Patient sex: M
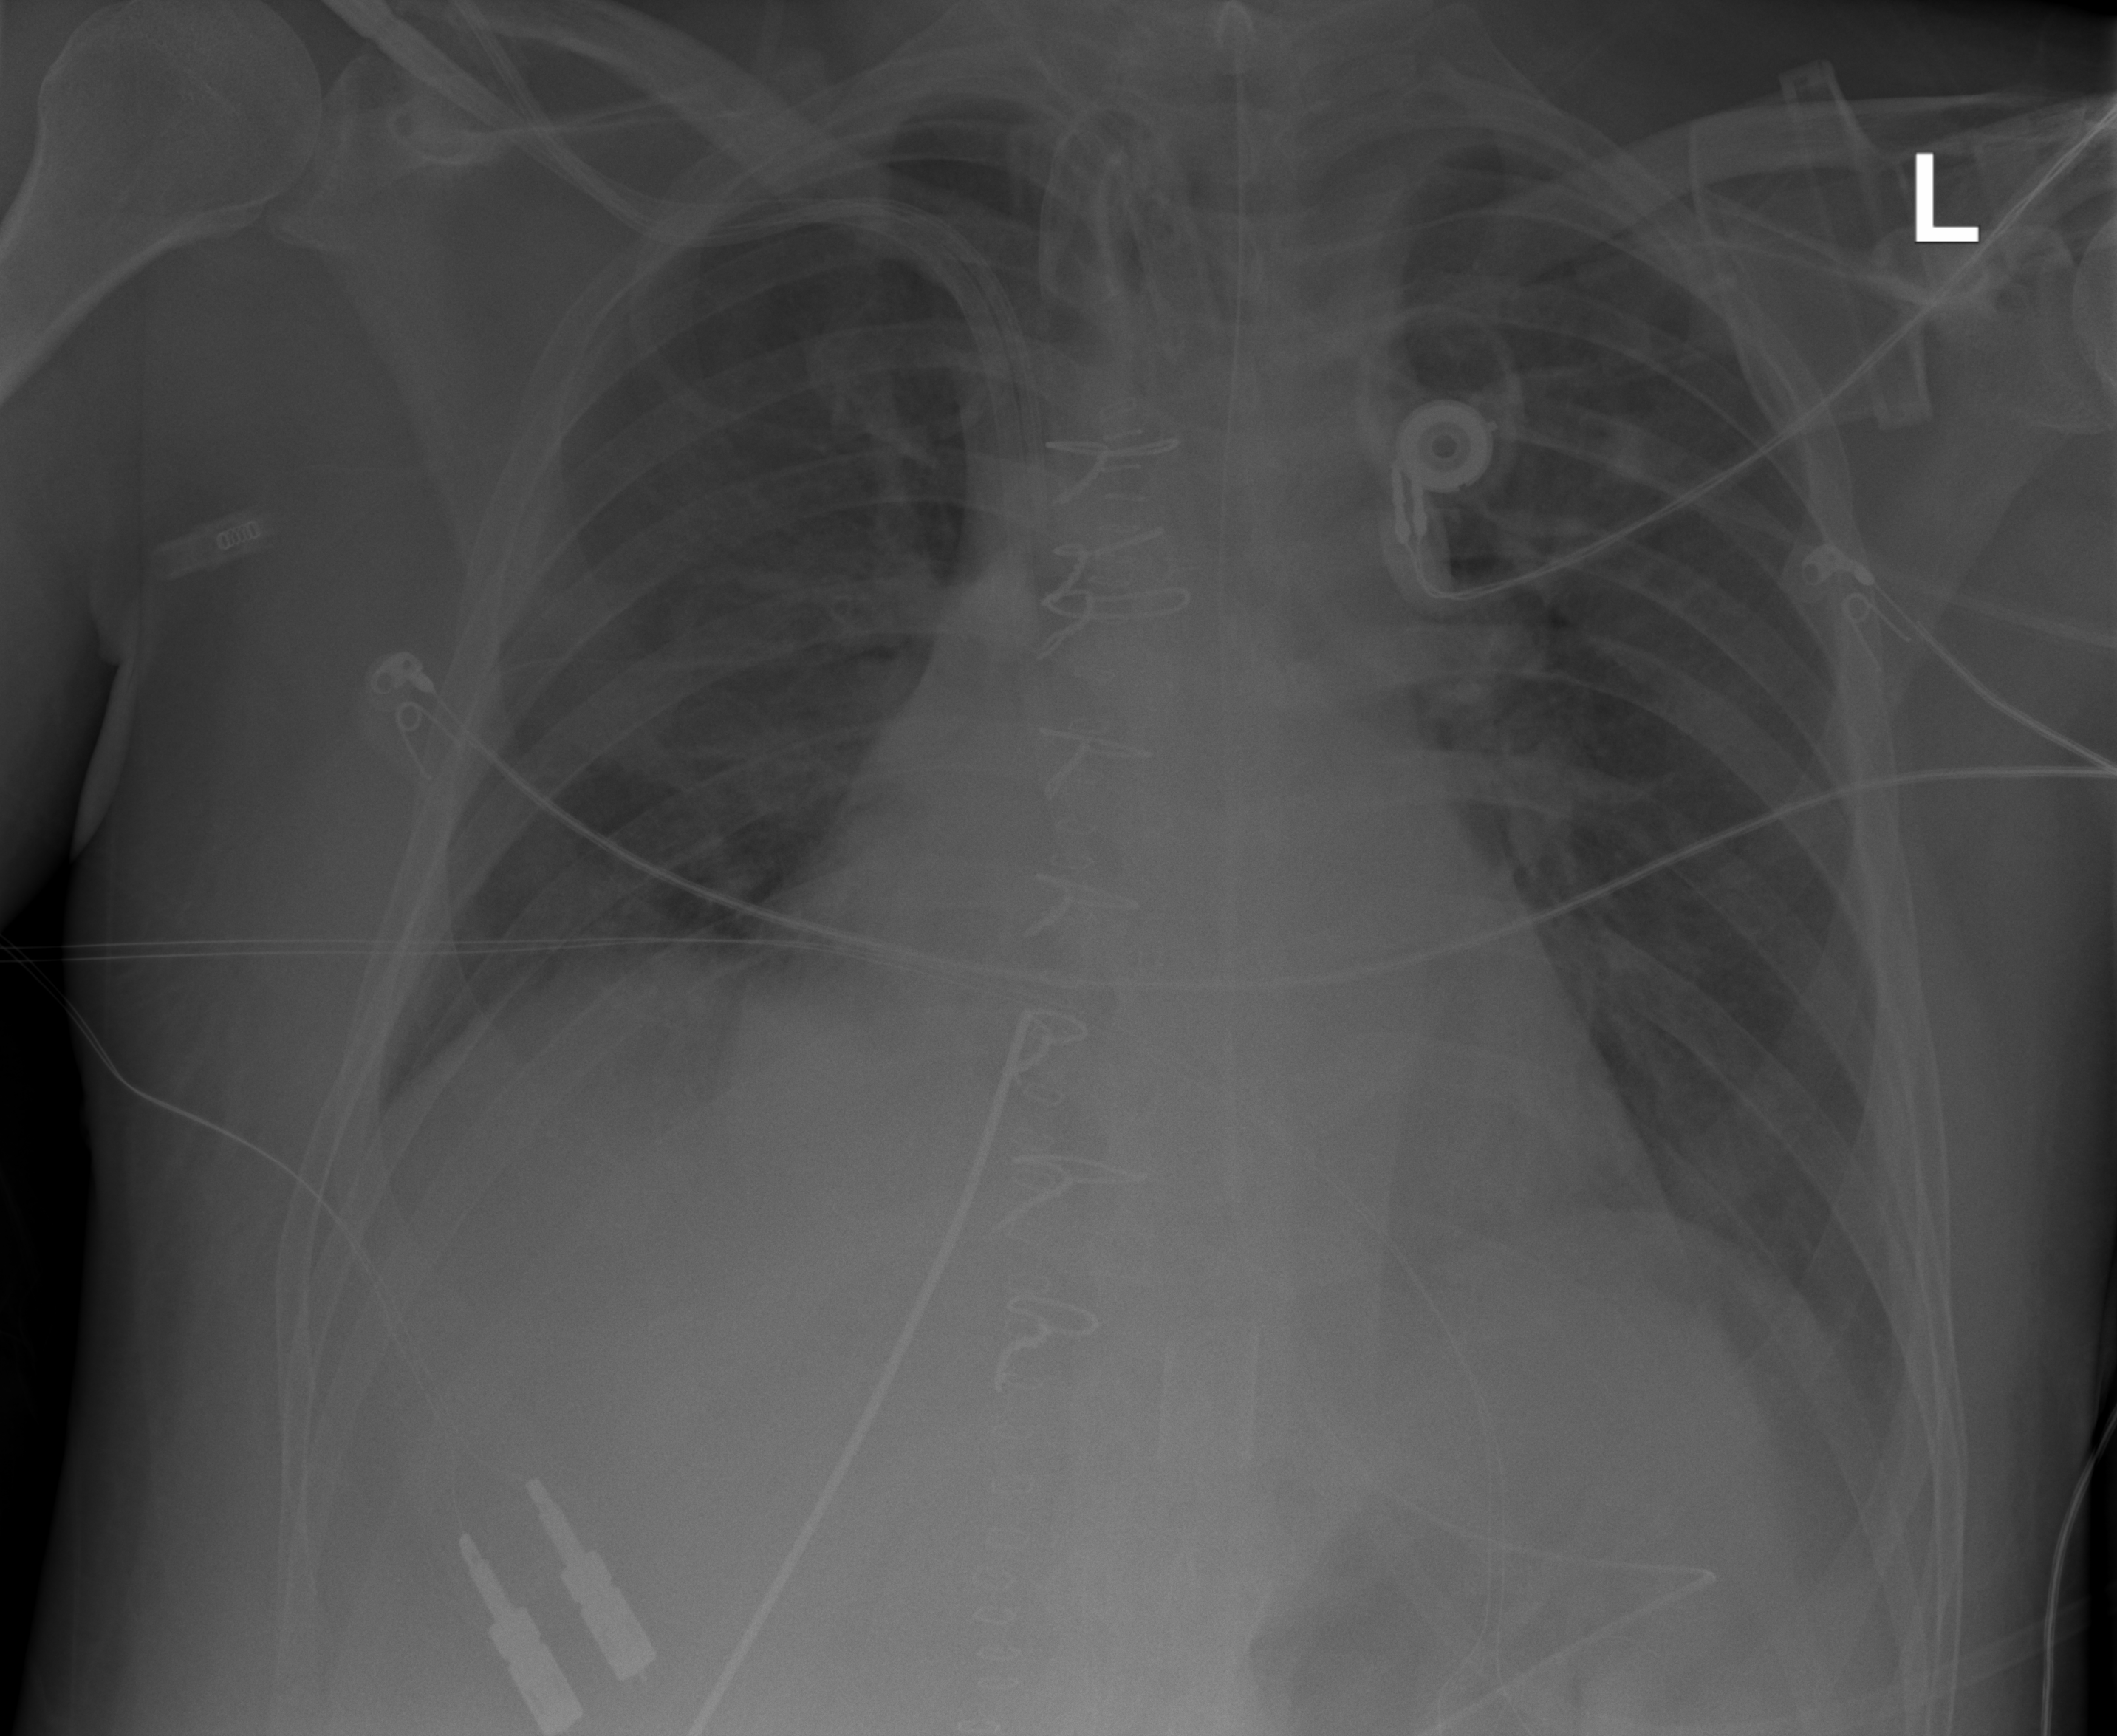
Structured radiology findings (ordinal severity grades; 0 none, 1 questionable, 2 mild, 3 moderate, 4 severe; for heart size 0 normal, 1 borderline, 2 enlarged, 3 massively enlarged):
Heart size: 2
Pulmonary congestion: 2
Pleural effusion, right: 1
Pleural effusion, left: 1
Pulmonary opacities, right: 2
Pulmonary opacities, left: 2
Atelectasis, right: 0
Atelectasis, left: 0